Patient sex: M
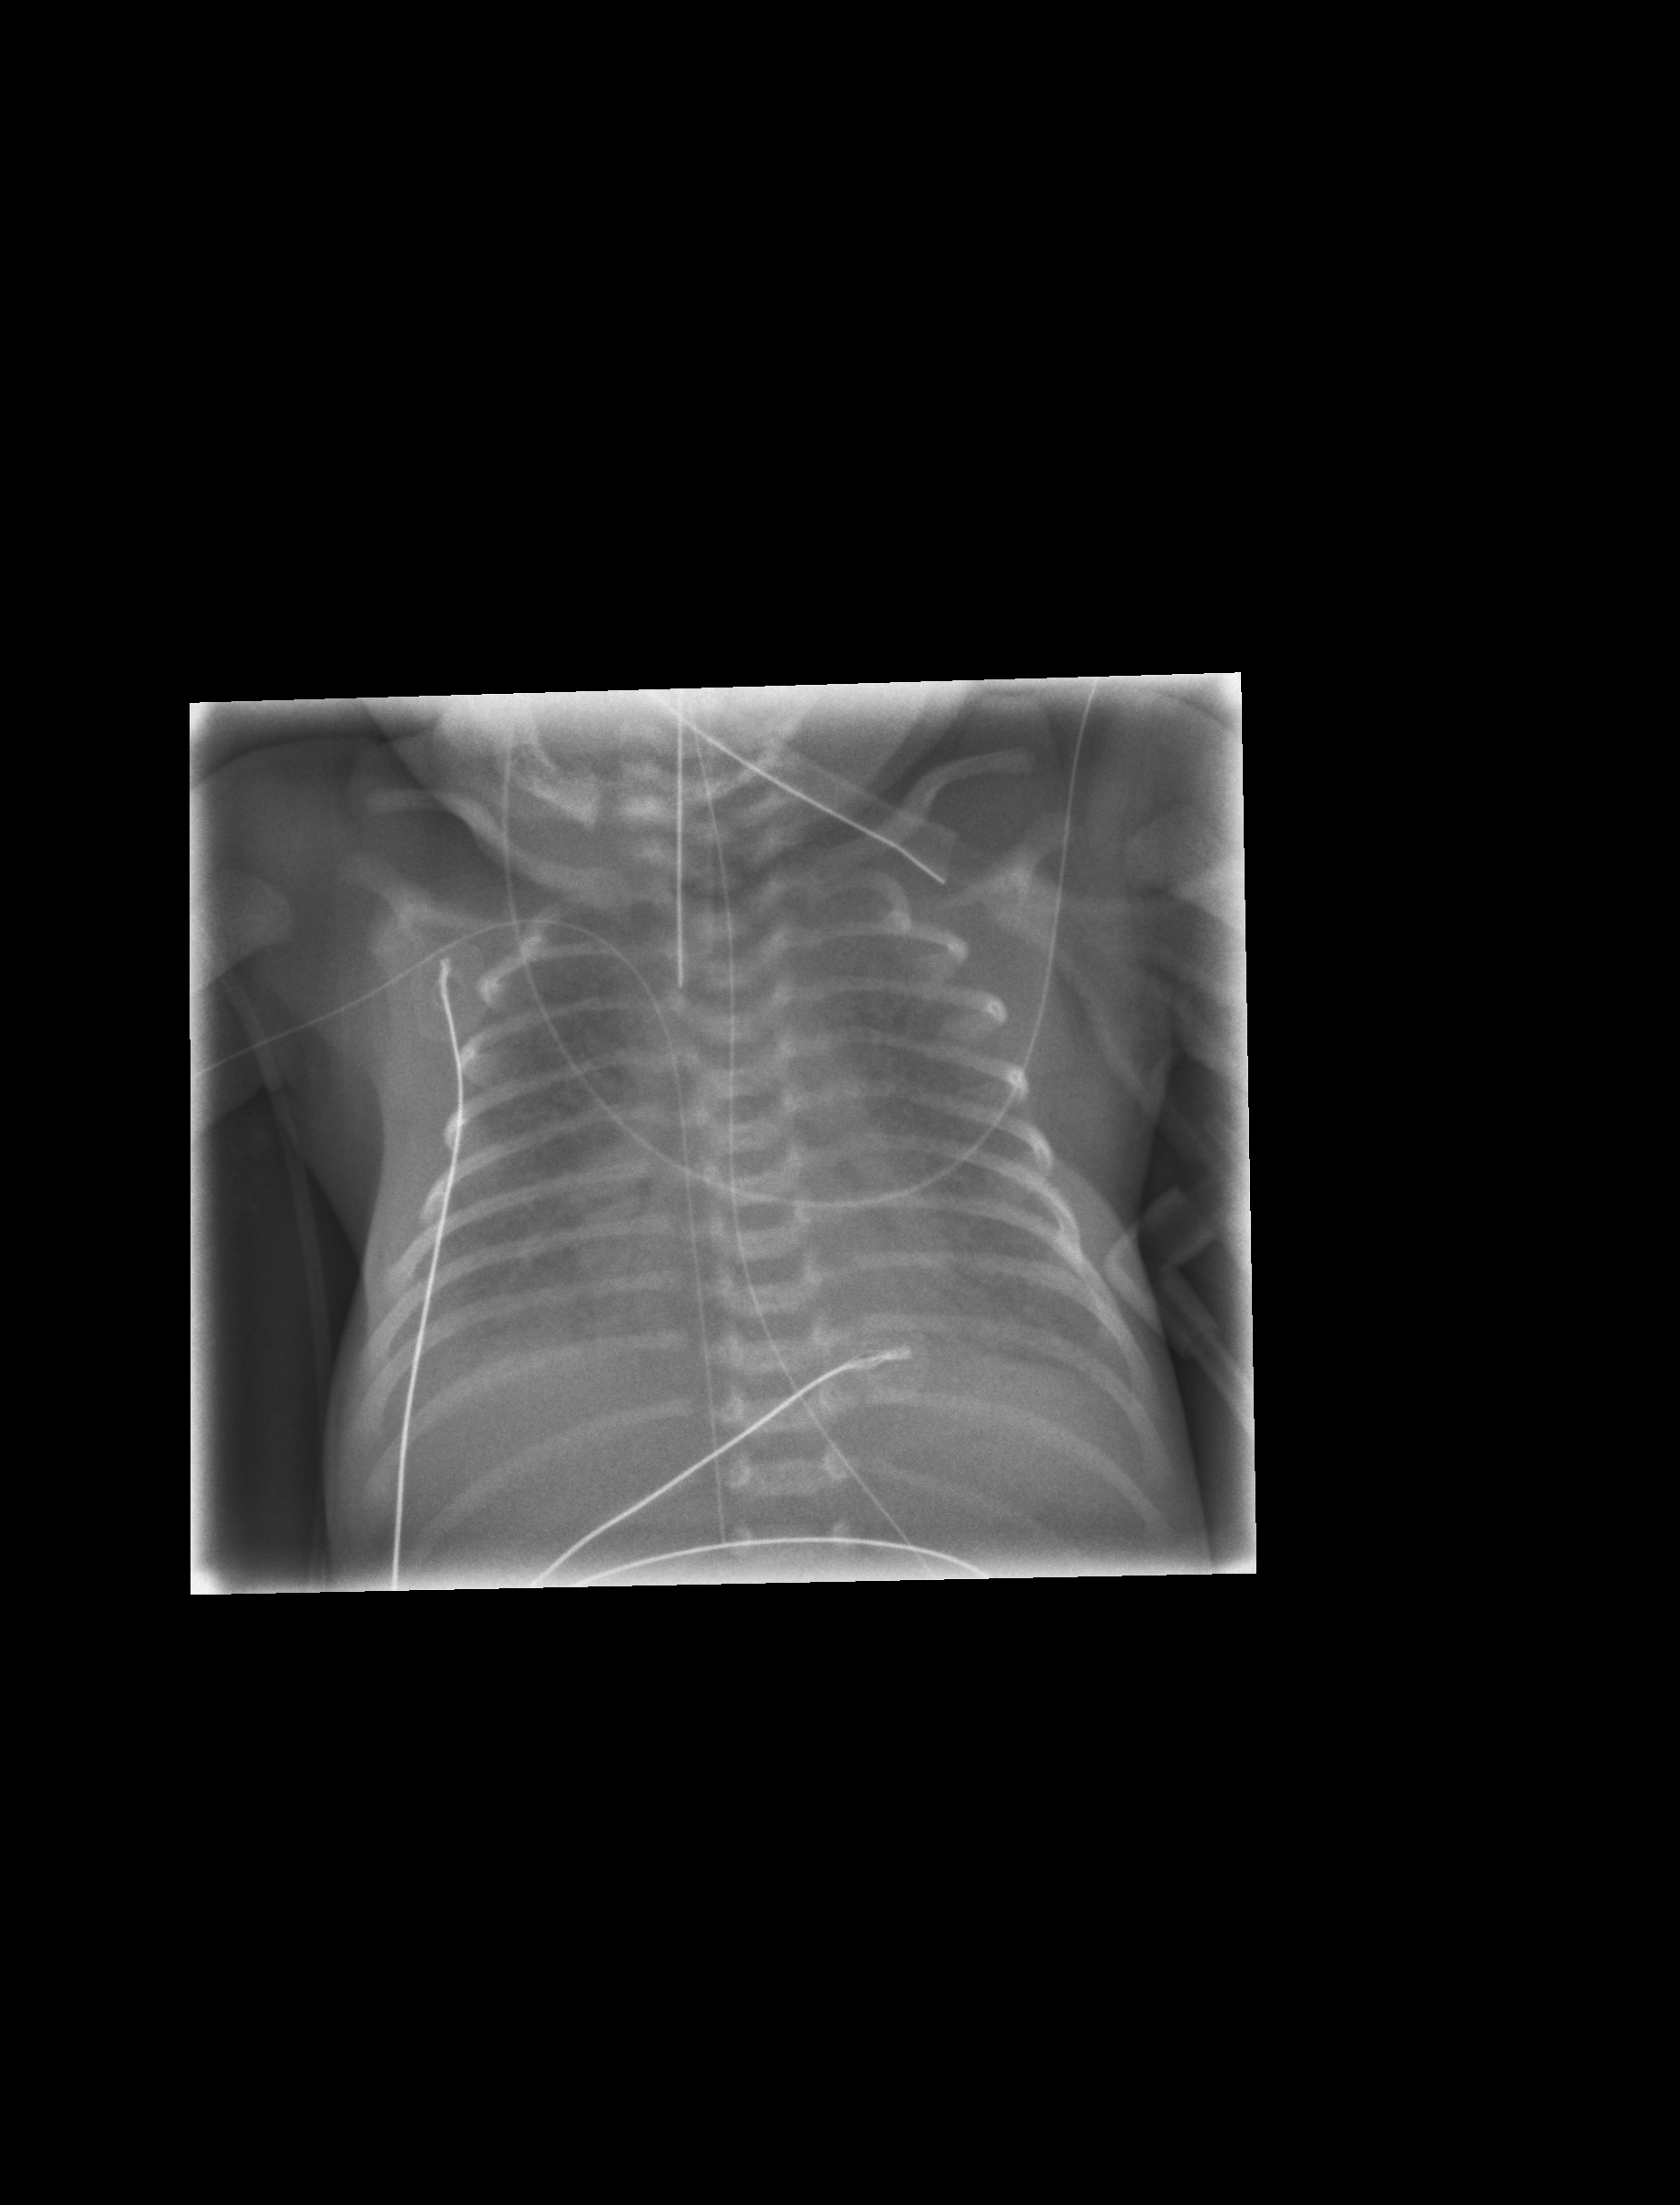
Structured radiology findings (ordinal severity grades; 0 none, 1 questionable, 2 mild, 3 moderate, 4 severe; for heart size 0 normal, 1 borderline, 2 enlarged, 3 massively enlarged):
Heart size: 0
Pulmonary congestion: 0
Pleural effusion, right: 0
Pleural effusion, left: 0
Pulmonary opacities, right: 3
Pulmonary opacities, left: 3
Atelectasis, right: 3
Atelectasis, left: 3